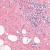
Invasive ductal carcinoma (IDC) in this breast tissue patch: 0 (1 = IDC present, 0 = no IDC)